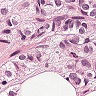
Metastatic tissue present: yes